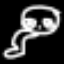
Label: frog